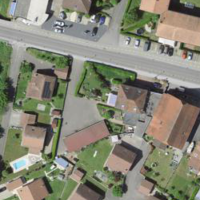
EUNIS habitat code: 54
Species observed at this site:
Salvia glutinosa
Grus grus